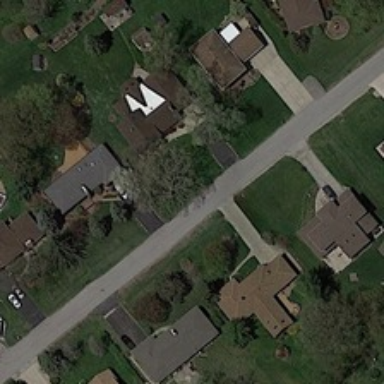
Some buildings and green trees are in a medium residential area .